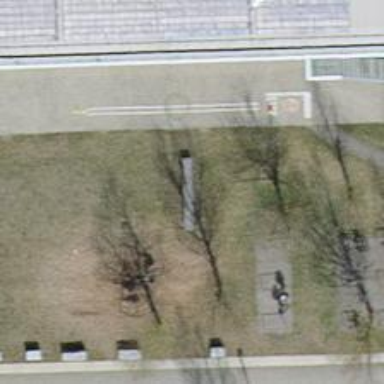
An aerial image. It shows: Brown bench in the vicinity.